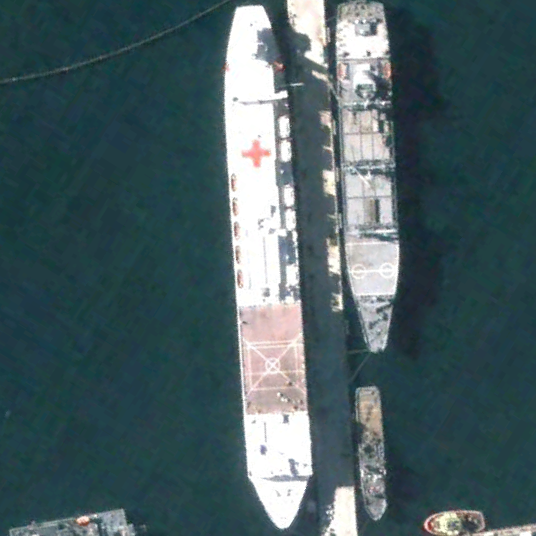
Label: Medical_ship